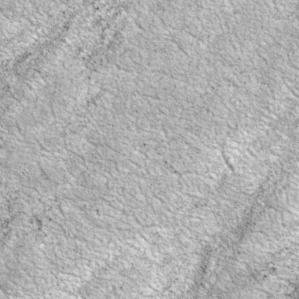
Label: non_frost